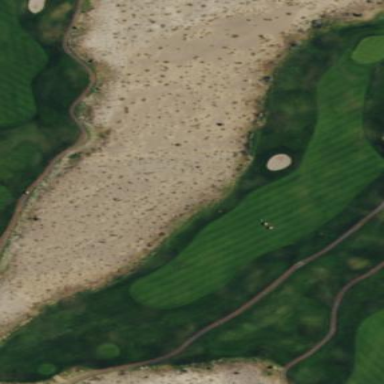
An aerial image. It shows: Rough grassy area used for golf.